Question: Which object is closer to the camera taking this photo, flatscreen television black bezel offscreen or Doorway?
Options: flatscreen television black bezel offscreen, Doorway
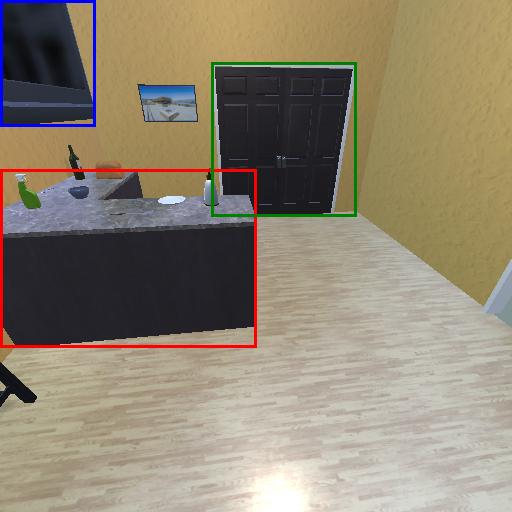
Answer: flatscreen television black bezel offscreen